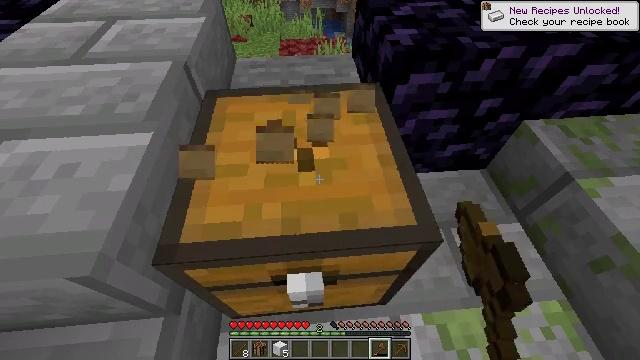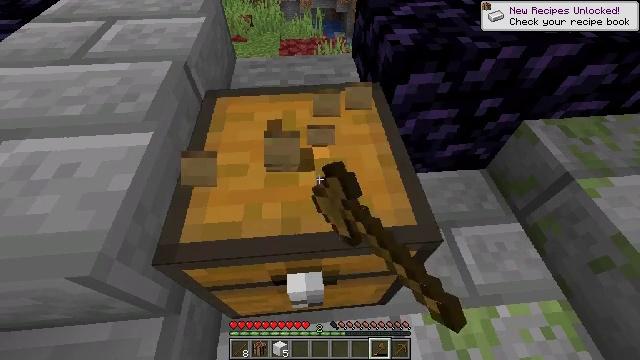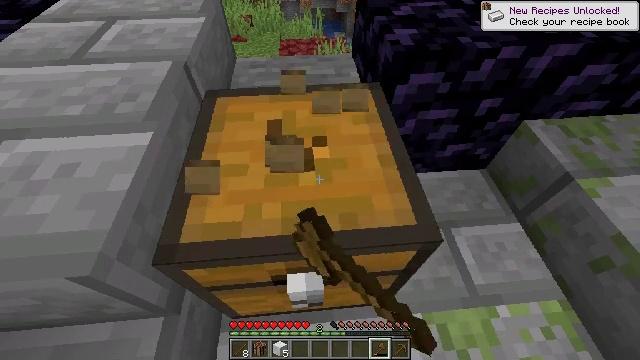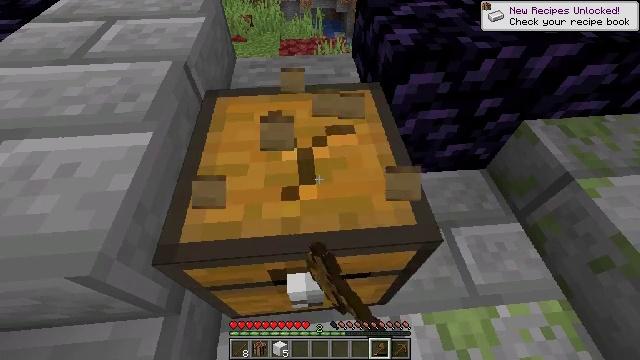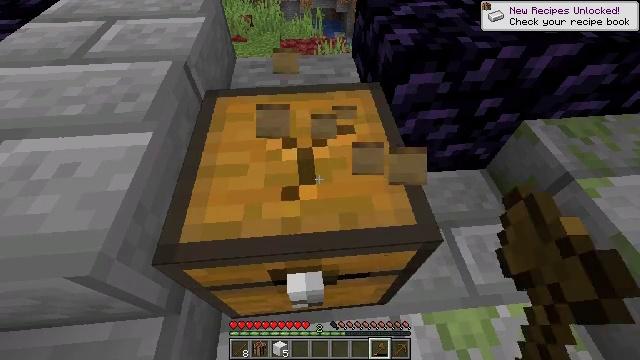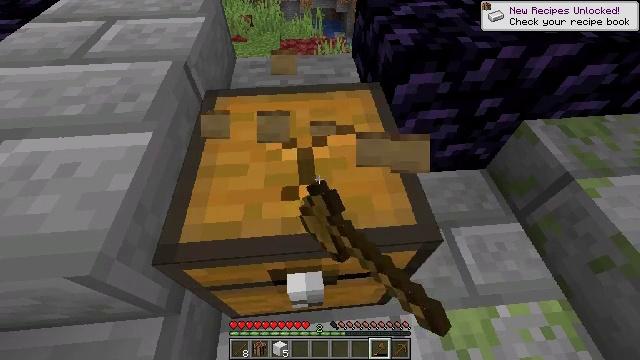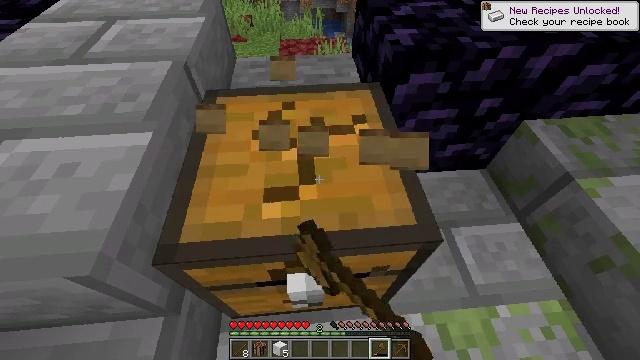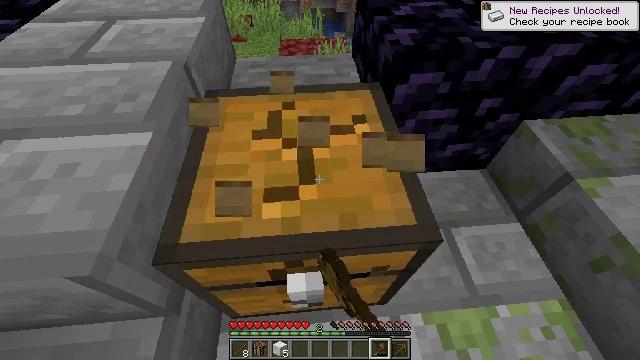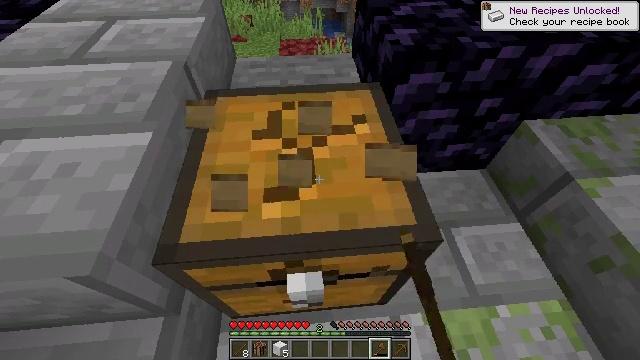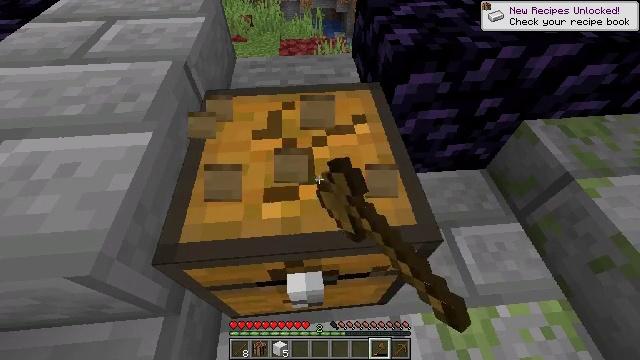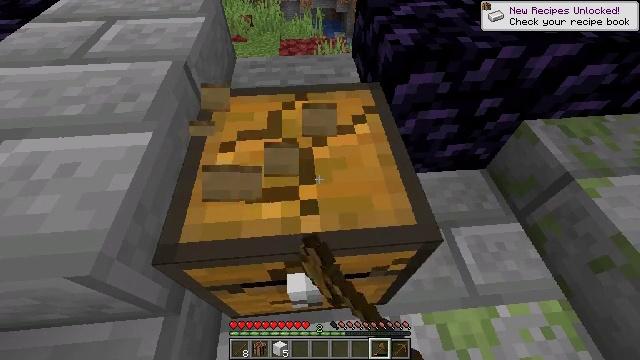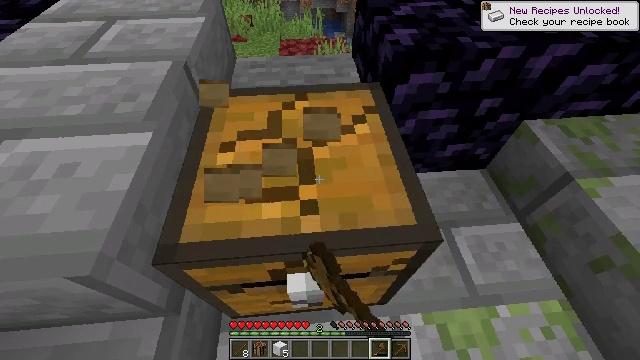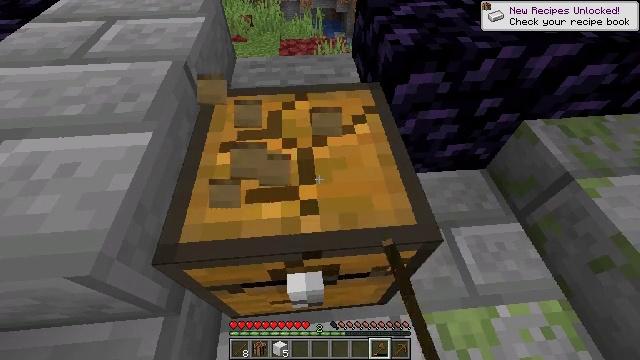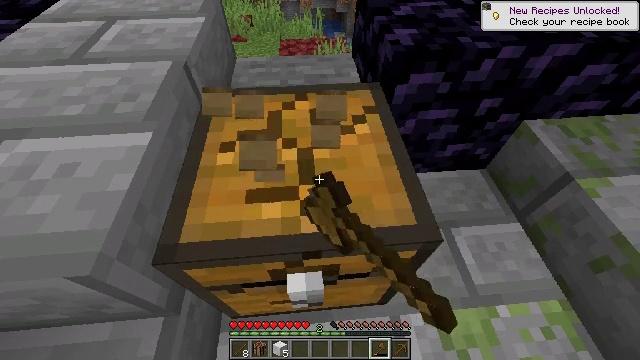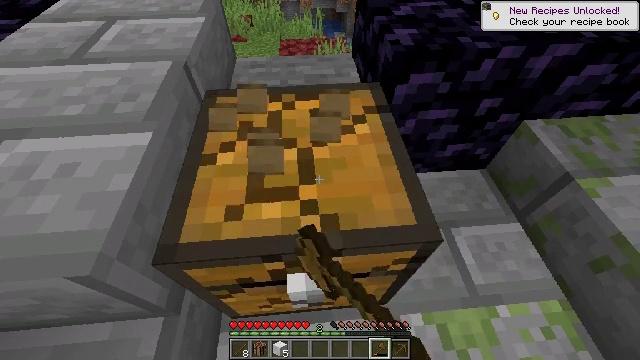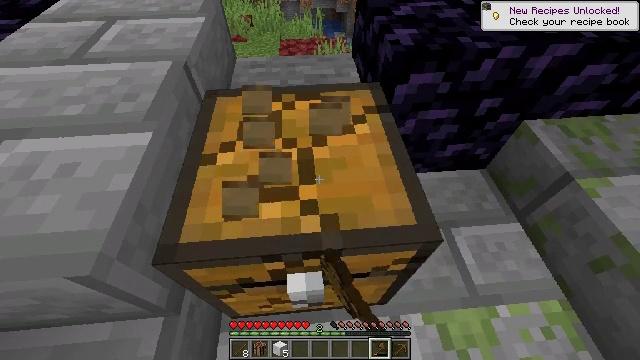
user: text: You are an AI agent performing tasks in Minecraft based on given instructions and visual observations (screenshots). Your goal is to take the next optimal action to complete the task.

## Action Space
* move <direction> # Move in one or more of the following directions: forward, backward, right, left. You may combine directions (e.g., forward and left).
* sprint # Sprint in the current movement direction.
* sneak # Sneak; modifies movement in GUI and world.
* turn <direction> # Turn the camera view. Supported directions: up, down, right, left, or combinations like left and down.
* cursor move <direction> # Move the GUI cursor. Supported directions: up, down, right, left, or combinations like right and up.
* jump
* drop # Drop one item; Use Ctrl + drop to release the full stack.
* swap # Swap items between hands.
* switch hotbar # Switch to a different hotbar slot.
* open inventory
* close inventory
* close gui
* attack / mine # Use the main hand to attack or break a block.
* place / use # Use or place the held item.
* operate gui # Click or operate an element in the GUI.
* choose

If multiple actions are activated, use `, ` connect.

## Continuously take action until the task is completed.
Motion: motion action
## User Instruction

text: Break the chest to retrieve items inside.
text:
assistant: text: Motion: attack / mine
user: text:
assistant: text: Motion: attack / mine
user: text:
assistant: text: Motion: attack / mine
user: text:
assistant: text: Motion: attack / mine
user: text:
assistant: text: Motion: attack / mine
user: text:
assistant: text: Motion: attack / mine
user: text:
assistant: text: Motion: attack / mine
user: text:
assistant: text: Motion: attack / mine
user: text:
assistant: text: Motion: attack / mine
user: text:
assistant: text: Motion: attack / mine
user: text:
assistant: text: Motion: attack / mine
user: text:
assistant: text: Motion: attack / mine
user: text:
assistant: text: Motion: attack / mine
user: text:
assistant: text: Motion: attack / mine
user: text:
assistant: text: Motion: attack / mine
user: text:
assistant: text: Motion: attack / mine
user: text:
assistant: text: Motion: attack / mine
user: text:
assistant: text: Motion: attack / mine
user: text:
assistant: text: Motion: attack / mine
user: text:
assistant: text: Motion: attack / mine
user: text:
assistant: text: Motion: attack / mine
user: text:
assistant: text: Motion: attack / mine
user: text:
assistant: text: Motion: attack / mine
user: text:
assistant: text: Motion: attack / mine
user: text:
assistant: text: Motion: attack / mine
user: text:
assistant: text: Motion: attack / mine
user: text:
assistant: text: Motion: attack / mine
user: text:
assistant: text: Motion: attack / mine
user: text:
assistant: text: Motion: attack / mine
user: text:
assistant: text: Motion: attack / mine